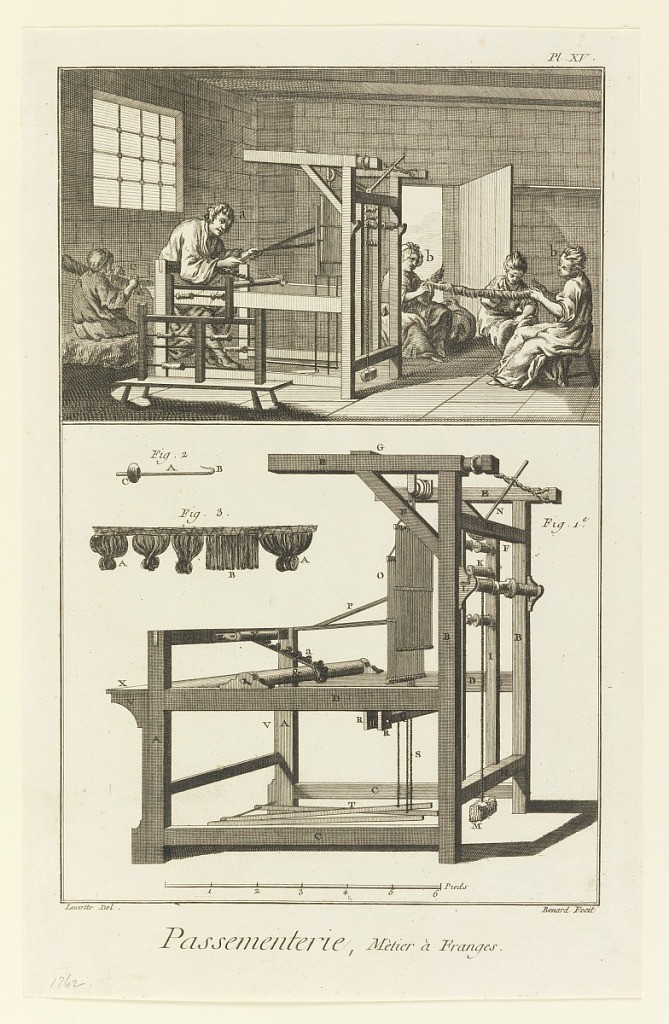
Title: Passementerie, Mètier à Franges
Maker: Denis Diderot, French, 1713–1784
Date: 1762
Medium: Engraving on paper
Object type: Print
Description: A man working at the loom as four women twist the material. Scale below.